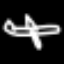
Label: airplane